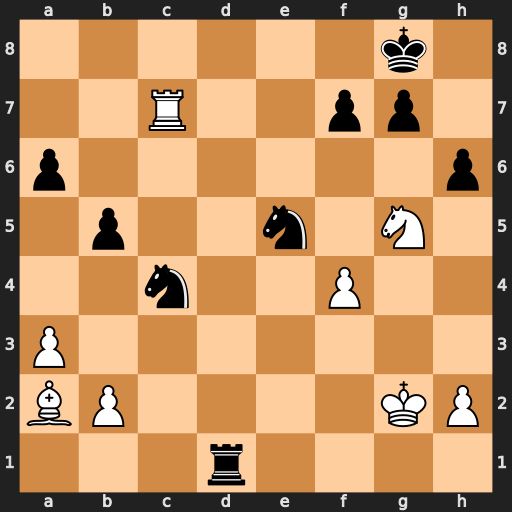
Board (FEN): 6k1/2R2pp1/p6p/1p2n1N1/2n2P2/P7/BP4KP/3r4
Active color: w
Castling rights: -
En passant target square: -
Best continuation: Rc8+ Rd8 Rxd8#